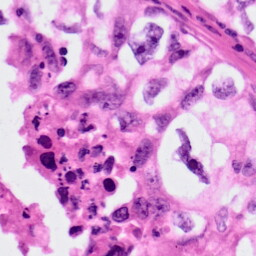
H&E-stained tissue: Lung